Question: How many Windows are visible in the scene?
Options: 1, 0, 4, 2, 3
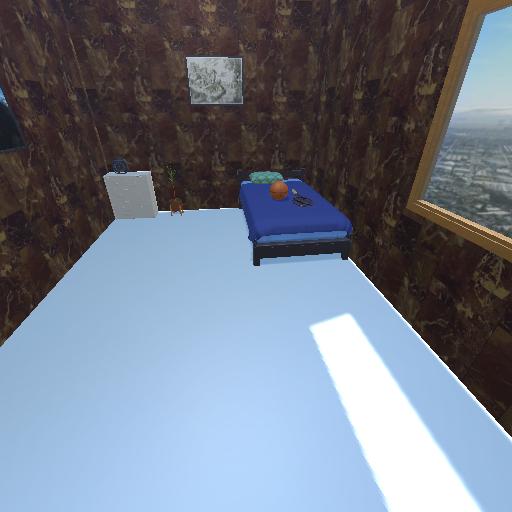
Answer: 1